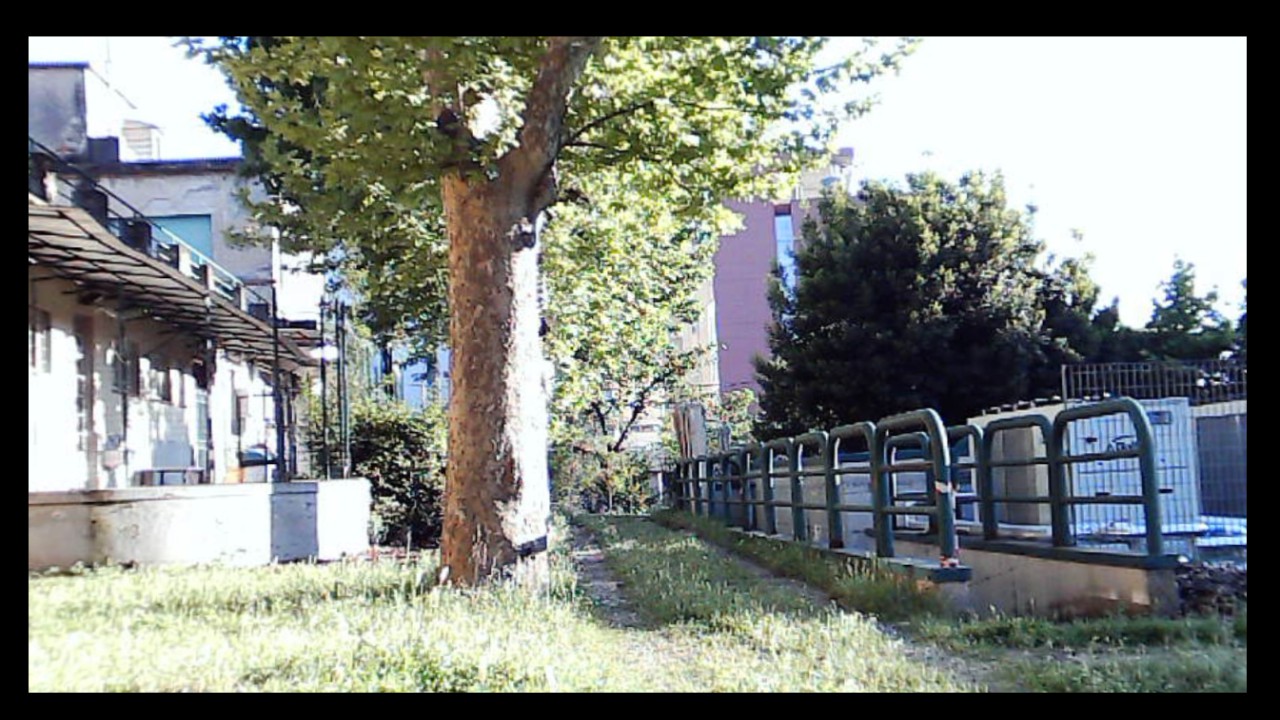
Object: DarwinFPV cineape20